Question: I've added a JPanel to a JScrollPane.
The JPanel has a lot of elements in there such as lables, panels buttons etc. When I scroll, the view gets distorted and i'm not sure why as i've doubled checked the code. What causes this? Is there supposed to be some repaint taking place?

'''
pgLaPanel pnlMain = new pgLaPanel();
pnlMain.setLayout(new BoxLayout(pnlMain, BoxLayout.Y_AXIS));
pnlMain.setPreferredSize(new Dimension(1250,765));
pnlMain.add(pnlTop);
//pnlTop.setVisible(true);
pnlMain.add(pnlLow);
pnlLow.setVisible(true);
JPanel pnlLadder = new JPanel((LayoutManager) new FlowLayout(FlowLayout.LEFT));
pnlLadder.setLayout(new BoxLayout(pnlLadder, BoxLayout.Y_AXIS));
pnlLadder.setBackground(new Color(0,0,0,0));
pnlLadder.add(pnlTitle);
pnlLadder.add(pnl1n2);
pnlLadder.add(pnl3n4);
pnlLadder.add(pnl5n6);
pnlLadder.add(pnl7n8);
pnlLadder.add(pnl9n10);
pnlLadder.add(pnl11n12);
pnlLadder.add(pnl13n14);
pnlLadder.add(pnl15n16);
pnlLadder.add(pnl17n18);
pnlLadder.add(pnl19n20);
pnlLadder.add(pnl21n22);
pnlLadder.add(pnl23n24);
pnlLadder.add(pnl25n26);
pnlLadder.add(pnl27n28);
pnlLadder.add(pnl29n30);
pnlLadder.add(pnlButtons);
final JScrollPane scrlLadder = new JScrollPane();
scrlLadder.setViewportView(pnlLadder);
scrlLadder.setFont(pgMnCore.useFont);
scrlLadder.setBackground(new Color(0,0,0,0));
scrlLadder.setVisible(false);
pnlMain.add(scrlLadder);
'''
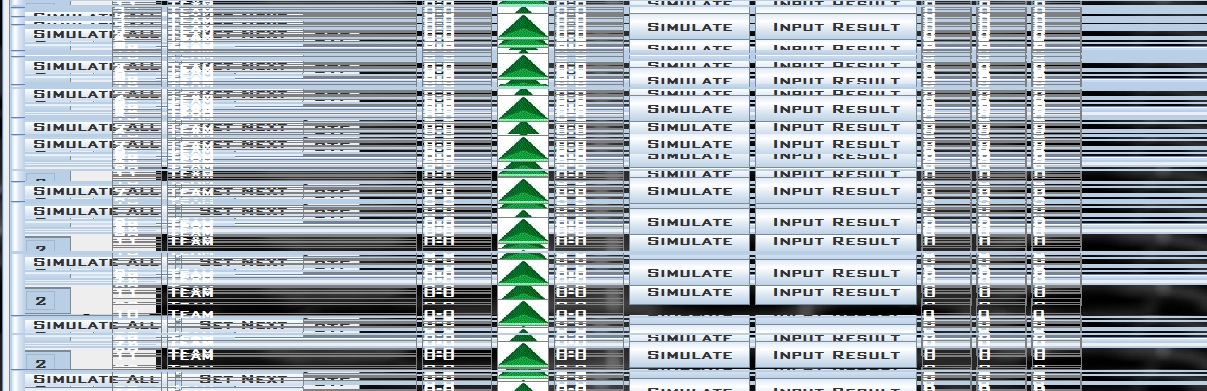
Answer: '''
pnlLadder.setBackground(new Color(0,0,0,0));
....
scrlLadder.setBackground(new Color(0,0,0,0));
'''
I'm guessing the problem is the transparent background. This is easy to verify, just get rid of the setBackground(...) statements.
Check out <URL> for the probable problem and a couple of solutions.